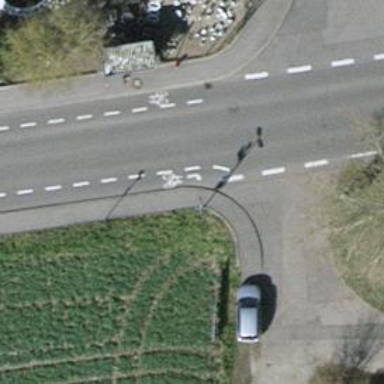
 along with designated lanes for cycling."